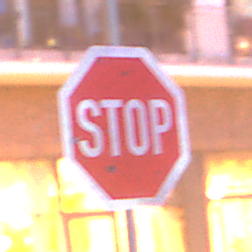
Verkehrszeichen: Stop
Umgebung: Outdoor, Urban
Tageszeit: Night
Wetter: PartlyCloudy
Licht: Artificial
Jahreszeit: NotSpecified
Kontrast: HighContrast